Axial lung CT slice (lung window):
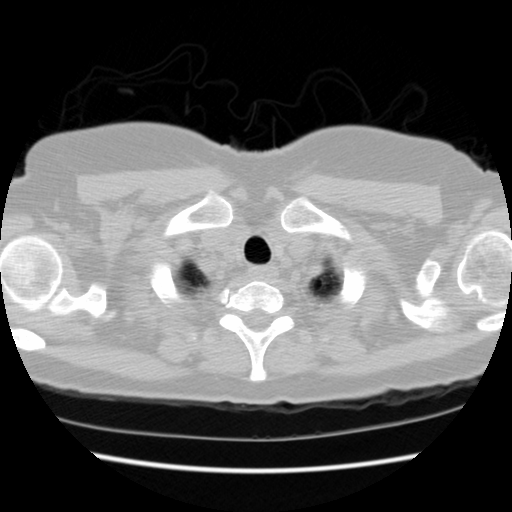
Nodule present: no